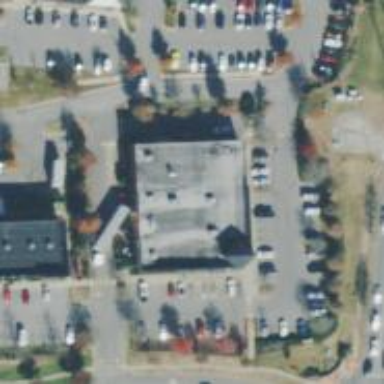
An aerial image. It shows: Pharmacy providing healthcare services.